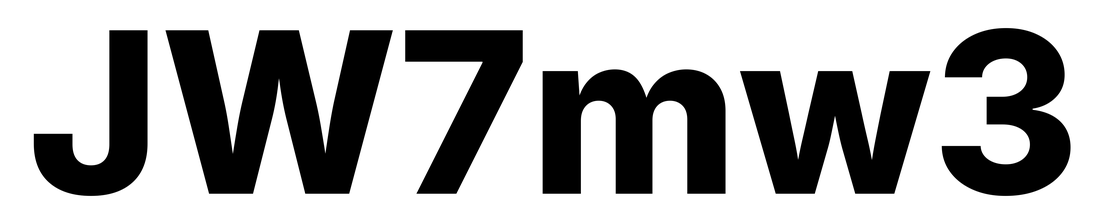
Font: Inter_ExtraBold